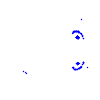
Particle: proton